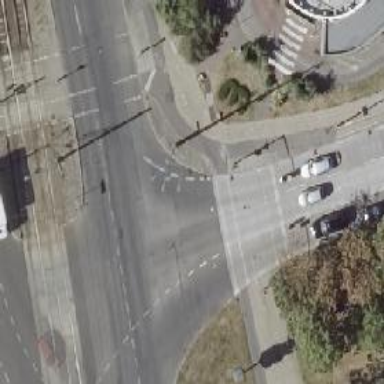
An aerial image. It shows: Secondary road with concrete surface and lane markings.